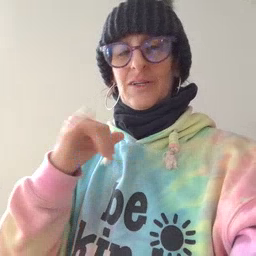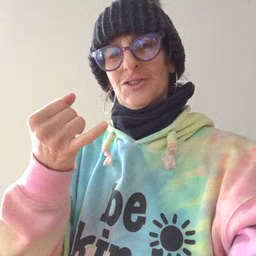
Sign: jeans